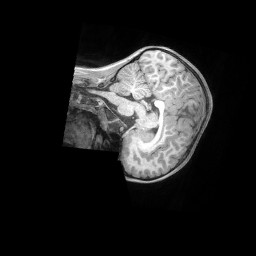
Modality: T1w
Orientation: sagittal
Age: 6
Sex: female
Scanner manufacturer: siemens
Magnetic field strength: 3 T
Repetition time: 2.53 s
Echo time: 0.00164 s